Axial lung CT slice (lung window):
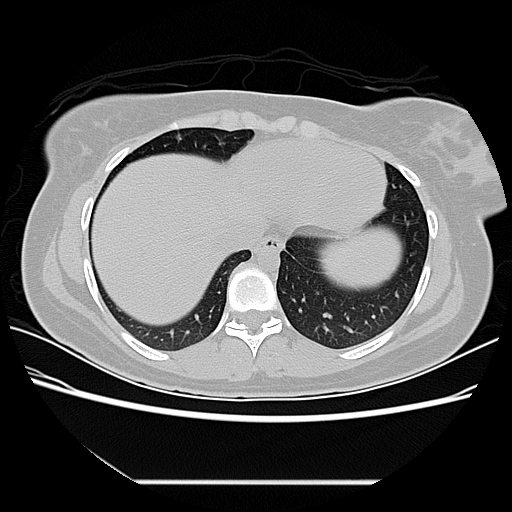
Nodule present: no